Question: I have this image taken from user Li-aung Yip, in his response: <URL>

I would like to know given several time series how MatLab can do this.
Best,
Abid
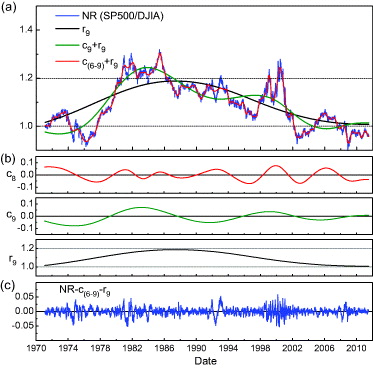
Answer: Assuming that the original plots (red,green,black,blue) are of variables 'a,b,c,d', each of which has a point for each 't':
'''
figure;
hold on
plot(t,c,'-k'); %# black line
plot(t,c+b,'-g'); %# green line added to previous
plot(t,c+b+a,'-r'); %# red line added to previous
plot(t,c+b+a+d,'-b'); %# blue line added to previous
'''